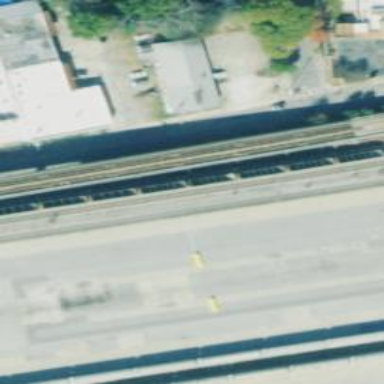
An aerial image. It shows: Railway bridge with electrified lines.